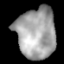
Tissue: lung
Cell type: T cells
Senescence score: 0.238
Nuclear area (px): 1960
Mean DAPI intensity: 162.63